Question: I have installed and configured sr_language_menu(with real_url) in Typo3 6.2.
1.The translation is working, if I use links
But If I use Drop down list the redirection is not happening instead it contains some query string like this
'''
/?tx_srlanguagemenu_languagemenu[__referrer][%40extension]=SrLanguageMenu&tx_srlanguagemenu_languagemenu[__referrer][%40controller]=Menu&tx_srlanguagemenu_languagemenu[__referrer][%40action]=index&tx_srlanguagemenu_languagemenu[__referrer][arguments]=YTowOnt9d9666863629331a07b703f260fec14a2665cc267&tx_srlanguagemenu_languagemenu[__trustedProperties]=a%3A0%3A{}cb8407c7c1f13f96cdceecffd389e5c5a2e8d31c&tx_srlanguagemenu_languagemenu[uri]=de%2Fzuhause%2F
'''
1. How to hide non translated languages in drop down works fine in links but not working in dropdown(I use ShowInactive=0 in typoscript)
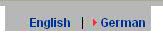
Answer: I used the following typoscript to hadle languages
'''
lib.language = HMENU
lib.language {
special = language
special.value = 0,1
1 = TMENU
1 {
wrap =
class="dropdown-toggle" href="#">Language
class="dropdown-menu">|
noBlur = 1
NO {
linkWrap =
|
||
|
stdWrap.override = Nederlands || English
doNotLinkIt = 1
stdWrap.typolink.parameter.data = page:uid
stdWrap.typolink.additionalParams = &L=0 || &L=1
stdWrap.typolink.addQueryString = 1
stdWrap.typolink.addQueryString.exclude = L,id,cHash,no_cache
stdWrap.typolink.addQueryString.method = GET
stdWrap.typolink.useCacheHash = 1
stdWrap.typolink.no_cache = 0
stdWrap.typolink.title = Nederlands || English
}
ACT < .NO
ACT = 1
ACT {
linkWrap =
|
||
class="en_lang active">|
}
}
}
In your custom typo3conf/realurl_conf.php you need to set the languages
according to the id they have
array(
'GETvar' => 'L',
'valueMap' => array(
// id's need to line up with Website Language Ids in TYPO3
// 'nederlands' => '0',
'' => '0',
// 'english' => '1',
'en' => '1',
),
'noMatch' => 'bypass',
)
'''